Question: Honestly, I don't like to ask things this way, but I have no clue about this one!
Have you seen this before??

It can be seen that the image is scrambled following some defined pattern. This happens only in some (low end) devices, with Non Power of two images (FBO). It works well on other devices.
What I do, is to load an Android Bitmap to a FBO (works OK, as it shows ok on the screen). I do some editing (I paste a sticker, which in the image seems to be in the right place), and finally save the FBO into a Bitmap again. It works ok for a 512x512 FBO (the FBO has the image size), but no for that one (507x800).
Any Ideas??? I don't post code because I have no clue, please tell me and I'll add it.
This is the GL call to retrieve info from FBO
'''
public Buffer toPixelBuffer(){
final int w = this.getWidth(); //colorTexture width
final int h = this.getHeight();
final ByteBuffer pixels = BufferUtils.newByteBuffer(w*h * 4);
Gdx.gl.glPixelStorei(GL10.GL_PACK_ALIGNMENT, 1);
Gdx.gl.glReadPixels(0,0, w, h, GL20.GL_RGBA, GL20.GL_UNSIGNED_BYTE, pixels);
pixels.clear();
return pixels;
}
'''
I also don't have a buggy device with me to test right now :(
Thank you!
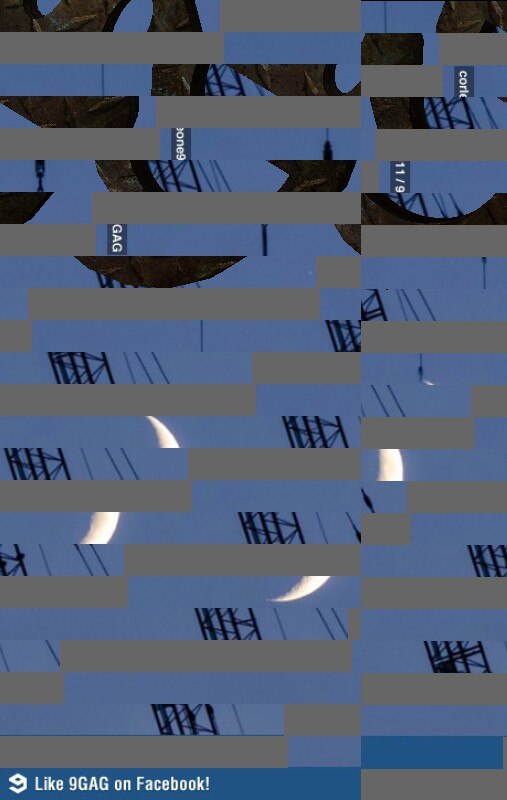
Answer: I had the exact same problem. I experienced this on Galaxy Ace, Galaxy Y, and some other devices.
After lot of testing I did found out that it wasn't even required POT textures, so keeping the texture size with a 64 pixel increment made the trick. So lets say if I have a 122x53 texture, I need to convert it to 128x64. An so on.
Next is the function I use to get a valid texture dimension. Call it for both Width and Height.
'''
/**
* Some GPUs such as the "VideoCore IV HW" on the Samsung Galaxy Ace
* require texture (FBO) sizes to be in '64' increments (WTF!!!!)
*
* @param dimension
* Base dimension to calculate
* @return Resolved 64 dimension
*/
public static int calculate64Dimension(final int dimension)
{
return (((dimension - 1) >> 6) << 6) + 64;
}
'''